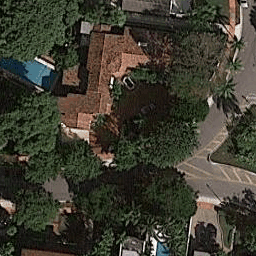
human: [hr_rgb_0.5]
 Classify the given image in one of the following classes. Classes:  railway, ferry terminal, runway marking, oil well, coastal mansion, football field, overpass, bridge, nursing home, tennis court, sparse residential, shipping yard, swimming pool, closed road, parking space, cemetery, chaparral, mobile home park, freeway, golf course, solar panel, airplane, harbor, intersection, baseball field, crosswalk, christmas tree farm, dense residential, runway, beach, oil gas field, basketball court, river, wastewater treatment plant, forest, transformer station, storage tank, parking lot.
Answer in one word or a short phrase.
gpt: coastal mansion